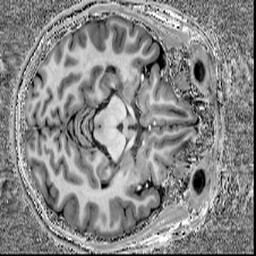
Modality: T1w
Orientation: axial
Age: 36
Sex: female
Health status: healthy
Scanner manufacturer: siemens
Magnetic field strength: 7 T
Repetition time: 4.3 s
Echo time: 0.00227 s